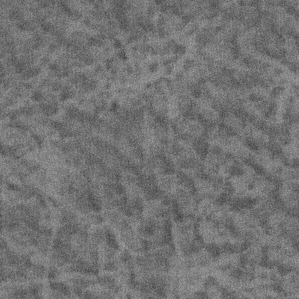
Label: frost